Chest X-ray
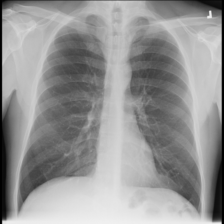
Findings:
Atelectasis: positive
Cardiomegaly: negative
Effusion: negative
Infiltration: negative
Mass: negative
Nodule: negative
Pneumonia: negative
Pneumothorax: negative
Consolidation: negative
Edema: negative
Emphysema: negative
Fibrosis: negative
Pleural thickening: negative
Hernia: negative